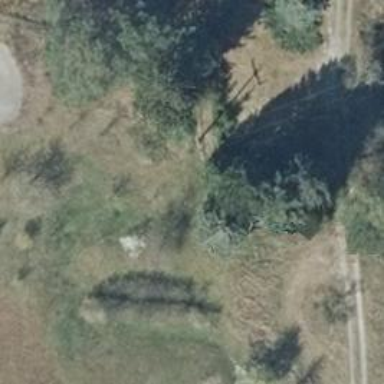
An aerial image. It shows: Minor power line.